RGB frame:
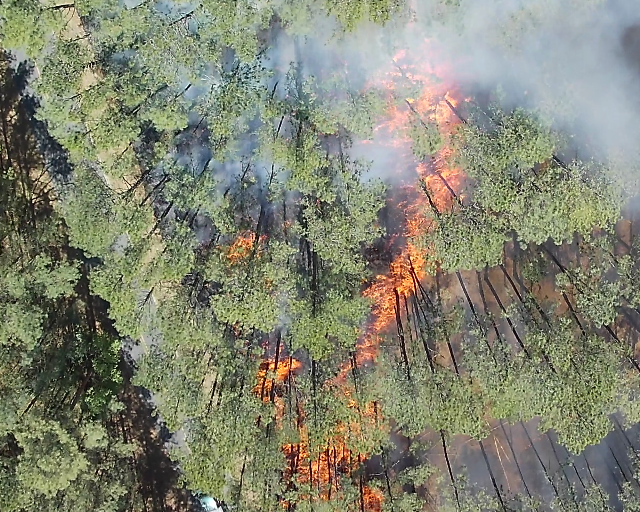
Thermal frame:
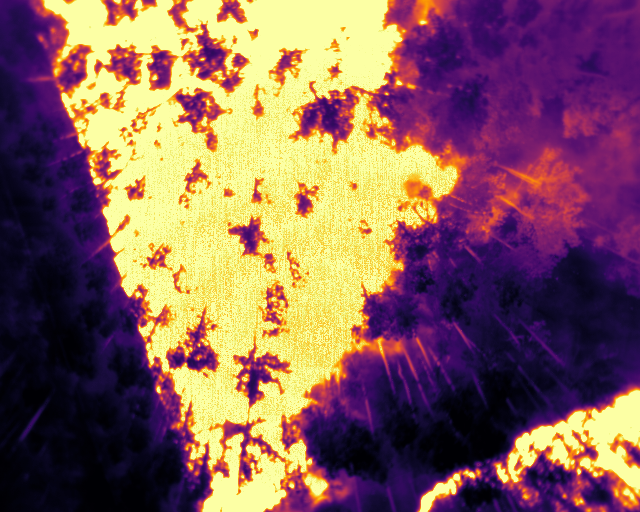
Captured: 2026-02-27 02:35:34
Pixels at or above 80 °C: 218041 (fraction of frame: 0.6654)